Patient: sex M, age 81
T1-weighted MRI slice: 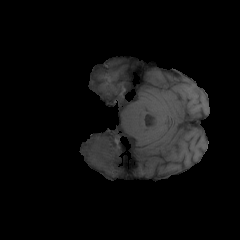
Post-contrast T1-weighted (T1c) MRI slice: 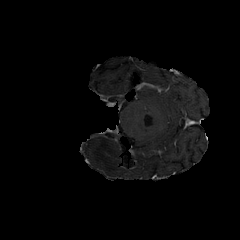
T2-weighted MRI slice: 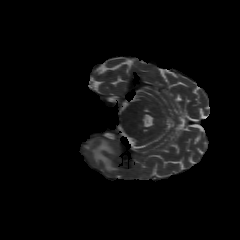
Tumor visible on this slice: yes
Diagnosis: Glioblastoma, IDH-wildtype
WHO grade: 4